Question: I have rows in SQL exactly like the following (row 1 and 2):

The important thing that i want is to add each row 12 times again to this same table.
The columns 1 to 12 contain monthly budget information per category (each row).
I would need this in the format of 12 rows where the budget is in the field DT_VALUE_Nbr, as the software reading this needs one budget number/row.
It's no problem that the 12 lines are added to the same table for now, i will change this in the future, i just don't know how to write loops in vba in which you change a record set and insert the modified recordset into the db.
I was recommended to do this as an Access VBA Module because many calculations already happen with modules.
My Query for the table:
'''
SQL = " SELECT AS_VAR_ORG_Version_SK, ORG_Sk, VAR_Sk, DT_VALUE_Nbr, [1], [2], [3], [4], [5], [6], [7], [8], [9], [10], [11], [12] " & _
" FROM dbo.AAAAAA_TEMP "
'''
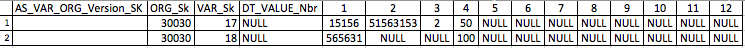
Answer: Given this data in on '"Sheet1"':

You can run this code:
'''
Sub testit()
Dim LastRow As Long, CurRow As Long, NewRow As Long, DestLast As Long
Dim DataSht As Worksheet, DestSht As Worksheet
Set DataSht = Sheets("Sheet1")
Set DestSht = Sheets("Sheet2")
LastRow = DataSht.Range("A" & Rows.Count).End(xlUp).Row
DestSht.Cells.Clear
DataSht.Rows(1).Copy
DestSht.Range("A1").PasteSpecial
DestSht.Range("F1").Value = "Month"
DestSht.Range("G1:Q1").Delete
For CurRow = 2 To LastRow
For NewRow = 1 To 12
DestLast = DestSht.Range("E" & Rows.Count).End(xlUp).Row + 1
DataSht.Range("A" & CurRow & ":Q" & CurRow).Copy
DestSht.Range("A" & DestLast).PasteSpecial
DestSht.Range("E" & DestLast).Value = DestSht.Cells(DestLast, NewRow + 5).Value
DestSht.Range("F" & DestLast).Value = NewRow
DestSht.Range("G" & DestLast & ":Q" & DestLast).Delete
Next NewRow
Next CurRow
End Sub
'''
And get this output on '"Sheet2"':